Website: apple
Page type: address-validator
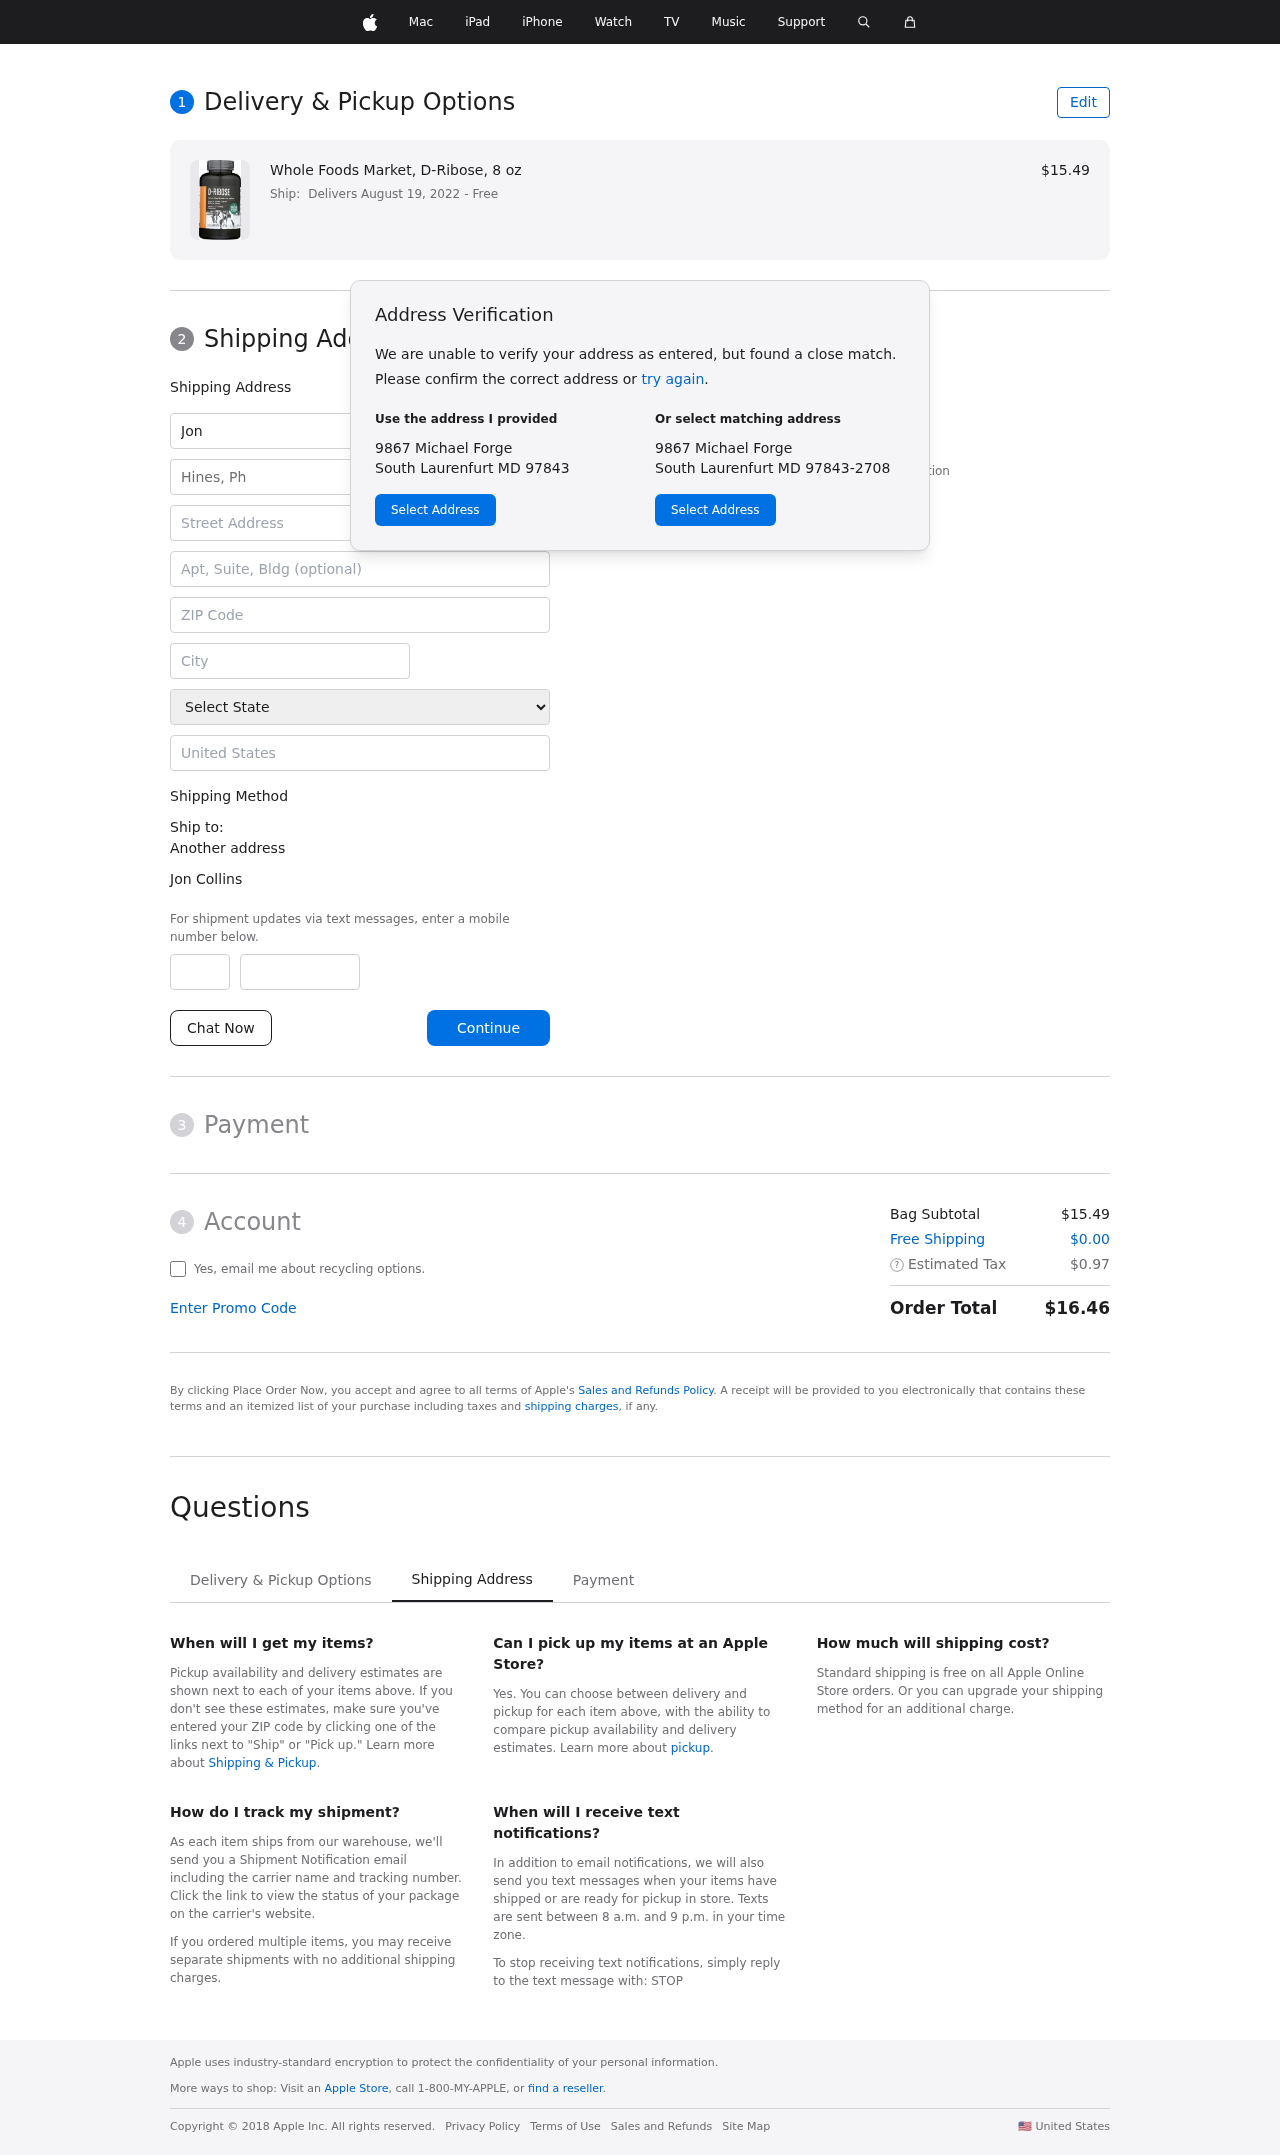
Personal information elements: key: PII_CITY
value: South Laurenfurt
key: PII_COMPANY
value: Hines, Phillips and Price
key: PII_COUNTRY
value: United States
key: PII_FIRSTNAME
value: Jon
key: PII_FULLNAME
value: Jon Collins
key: PII_LASTNAME
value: Collins
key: PII_PHONE_AREA
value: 282
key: PII_PHONE_SUFFIX
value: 1336
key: PII_POSTCODE
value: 97843
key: PII_STATE
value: Maryland
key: PII_STREET
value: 9867 Michael Forge
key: PII_CITY_STATE_ZIP
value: South Laurenfurt MD 97843
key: PII_STATE_ABBR
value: MD
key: PII_POSTCODE_FULL
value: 97843
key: PII_STATE_ABBR2
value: MD
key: PII_POSTCODE_NUMERIC
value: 97843
Product elements: key: PRODUCT1_NAME
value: Whole Foods Market, D-Ribose, 8 oz
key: PRODUCT1_PRICE
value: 15.49
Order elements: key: ORDER_DELIVERY_DATE
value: Delivers August 19, 2022
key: ORDER_SUBTOTAL
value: $15.49
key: ORDER_SHIPPING_COST
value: $0.00
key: ORDER_TAX
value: $0.97
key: ORDER_TOTAL
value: $16.46